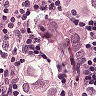
Metastatic tissue present: yes